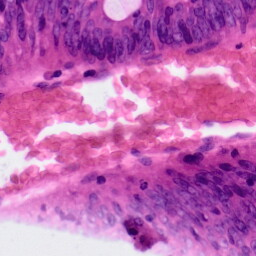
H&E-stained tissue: Colon